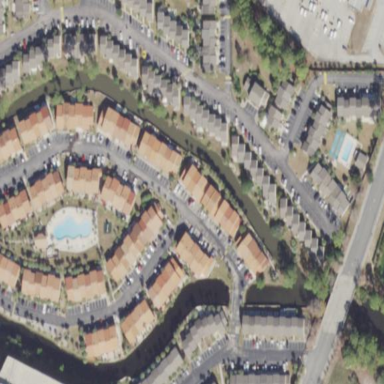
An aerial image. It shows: Urban residential area.